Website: walmart
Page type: billing-address
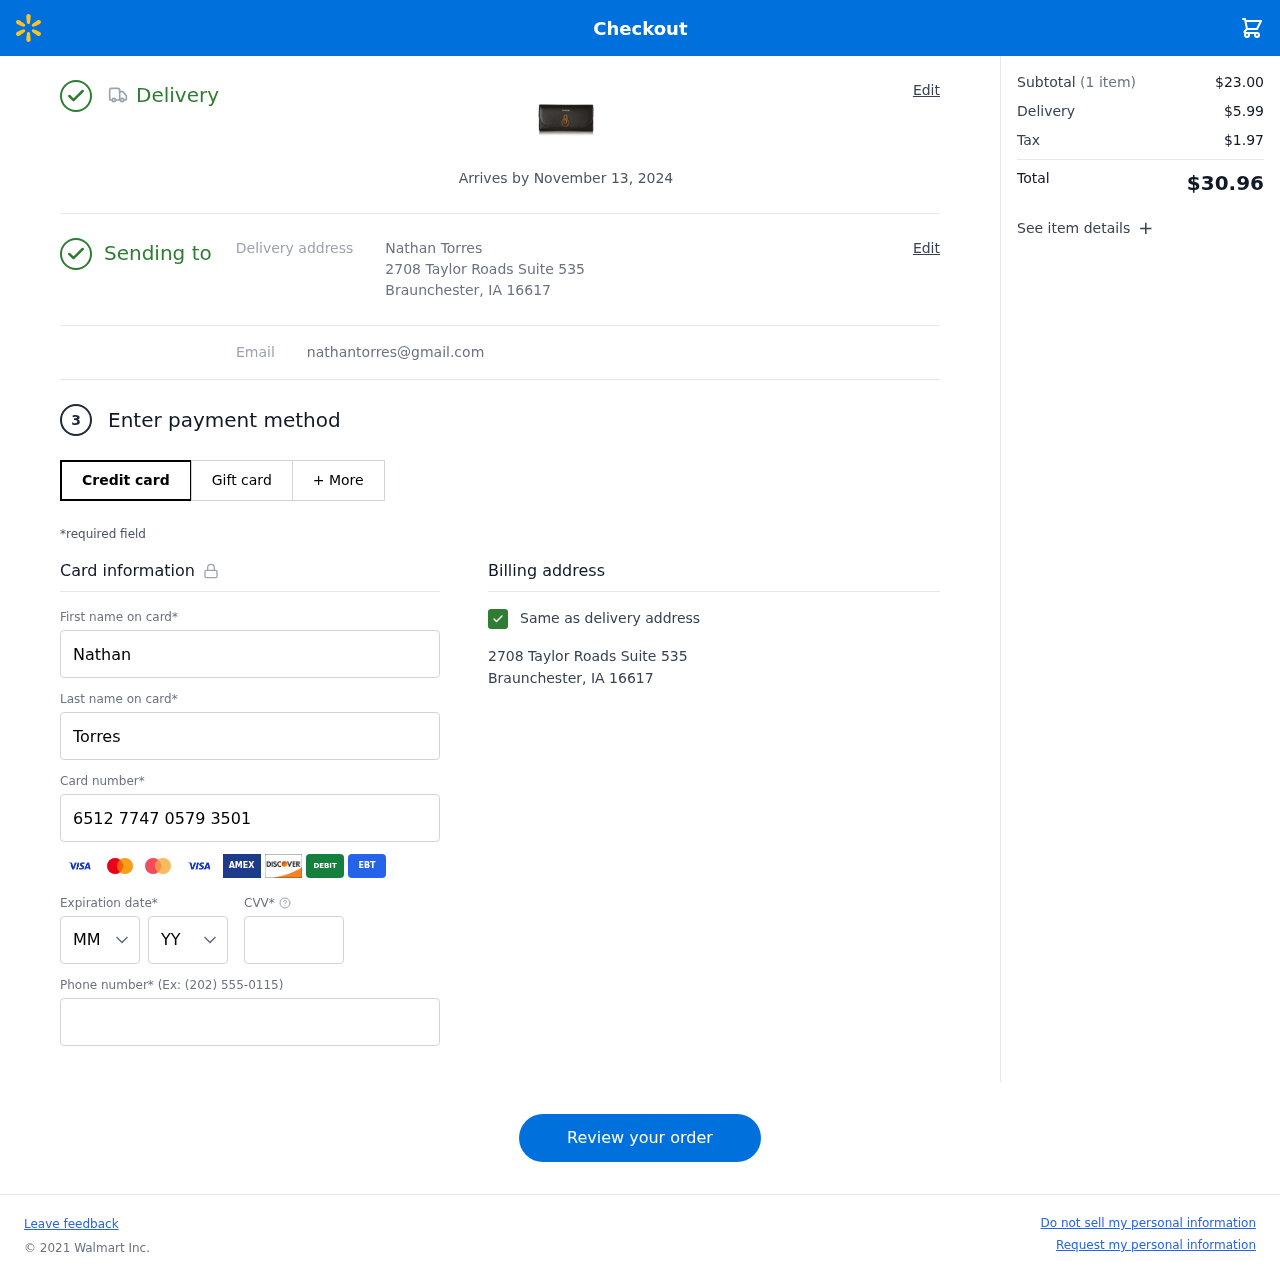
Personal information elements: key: PII_CARD_CVV
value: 346
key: PII_CARD_EXPIRY_MONTH
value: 10
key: PII_CARD_EXPIRY_YEAR
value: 30
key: PII_CARD_NUMBER
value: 6512 7747 0579 3501
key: PII_EMAIL
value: nathantorres@gmail.com
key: PII_FIRSTNAME
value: Nathan
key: PII_FULLNAME
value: Nathan Torres
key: PII_LASTNAME
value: Torres
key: PII_PHONE
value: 6664816342
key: PII_STREET
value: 2708 Taylor Roads Suite 535
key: PII_CITY_STATE_ZIP
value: Braunchester, IA 16617
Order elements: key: ORDER_DELIVERY_DATE
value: Arrives by November 13, 2024
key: ORDER_NUM_ITEMS
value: (1 item)
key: ORDER_SUBTOTAL
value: $23.00
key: ORDER_SHIPPING_COST
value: $5.99
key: ORDER_TAX
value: $1.97
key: ORDER_TOTAL
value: $30.96